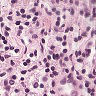
Metastatic tissue present: no